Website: home-depot
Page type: delivery-shipping
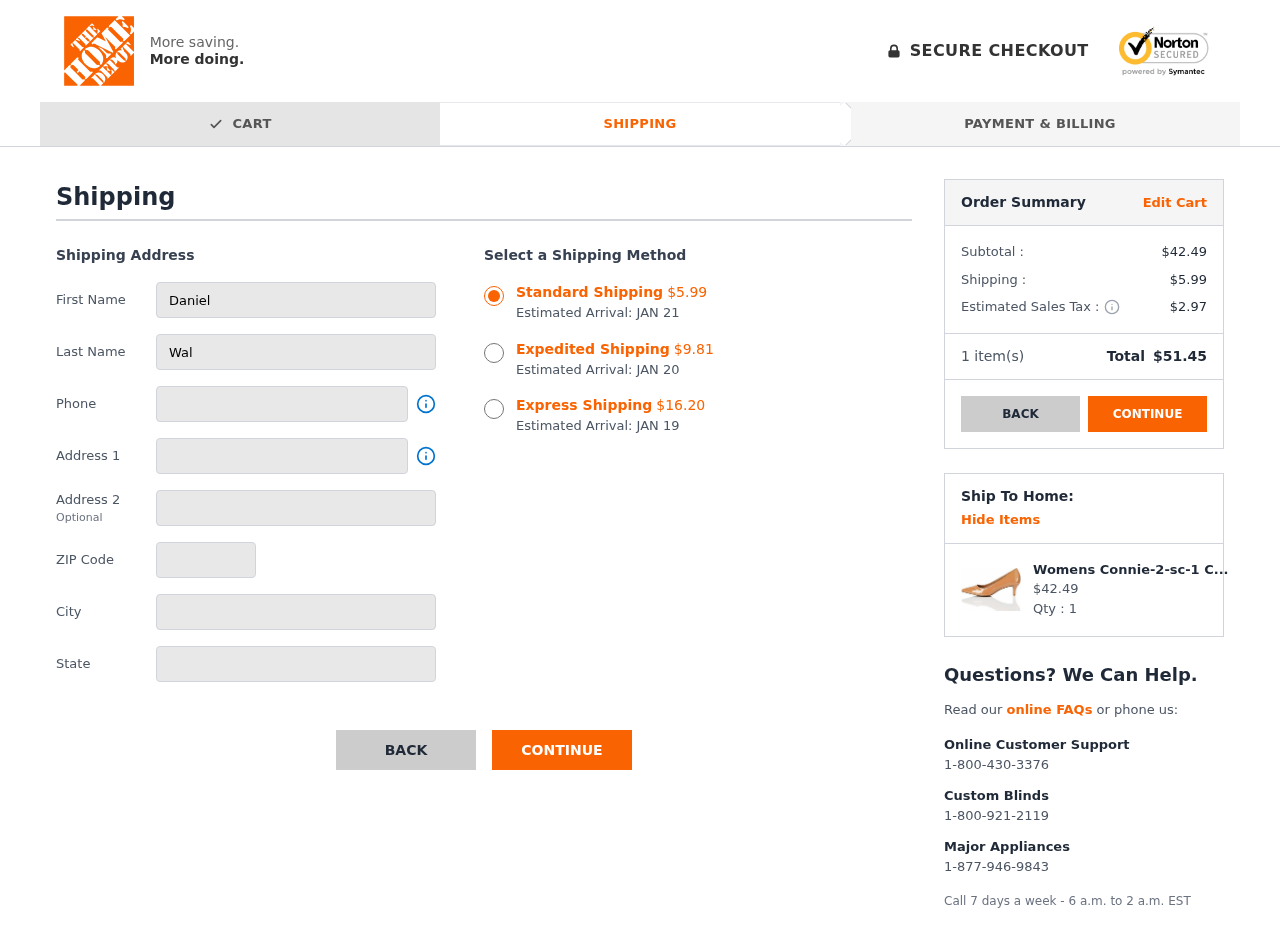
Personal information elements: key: PII_CITY
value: North Andrew
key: PII_FIRSTNAME
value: Daniel
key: PII_LASTNAME
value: Walker
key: PII_PHONE
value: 4319925000
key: PII_POSTCODE
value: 23845
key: PII_STATE
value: PW
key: PII_STREET
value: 073 Davis Fords
Product elements: key: PRODUCT1_NAME
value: Womens Connie-2-sc-1 Closed Toe Heels
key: PRODUCT1_PRICE
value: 42.49
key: PRODUCT1_QUANTITY
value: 1
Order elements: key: ORDER_SHIPPING_COST_STANDARD
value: $5.99
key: ORDER_DELIVERY_DATE
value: JAN 21
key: ORDER_SHIPPING_COST_EXPEDITED
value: $9.81
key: ORDER_DELIVERY_DATE_EXPEDITED
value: JAN 20
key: ORDER_SHIPPING_COST_EXPRESS
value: $16.20
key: ORDER_DELIVERY_DATE_EXPRESS
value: JAN 19
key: ORDER_SUBTOTAL
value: $42.49
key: ORDER_SHIPPING_COST
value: $5.99
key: ORDER_TAX
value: $2.97
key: ORDER_NUM_ITEMS
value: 1
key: ORDER_TOTAL
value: $51.45